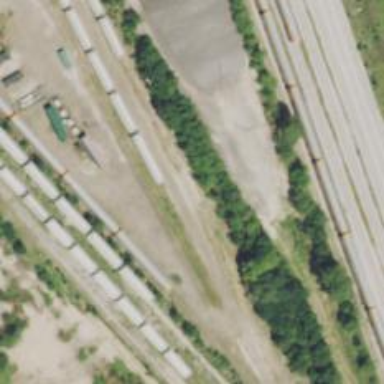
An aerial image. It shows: Railway yard.